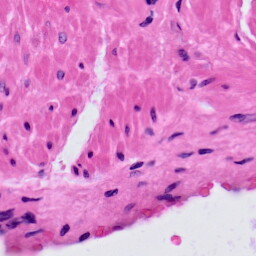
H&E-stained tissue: Prostate